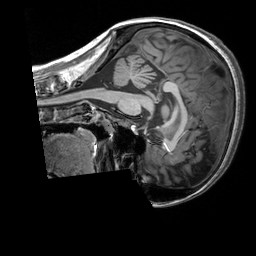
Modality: T1w
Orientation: sagittal
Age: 22
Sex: female
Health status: healthy
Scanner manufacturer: siemens
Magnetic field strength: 3 T
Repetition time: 2.3 s
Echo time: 0.00303 s